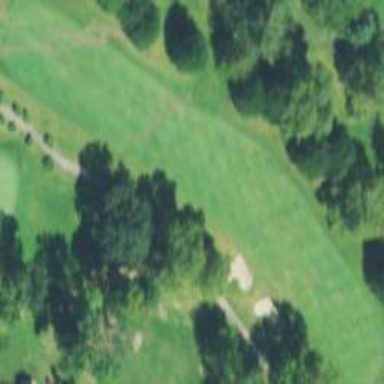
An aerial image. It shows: Scenic golf fairway.